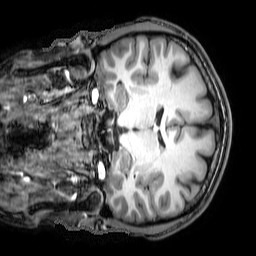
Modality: T1w
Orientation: sagittal
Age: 21
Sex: male
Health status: ill
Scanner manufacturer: philips
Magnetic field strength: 3 T
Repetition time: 8.171 s
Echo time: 3.748 s